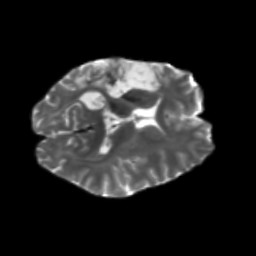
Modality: T2w
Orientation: axial
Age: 36
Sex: female
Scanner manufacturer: siemens
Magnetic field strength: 3 T
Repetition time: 5.25 s
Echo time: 0.08 s